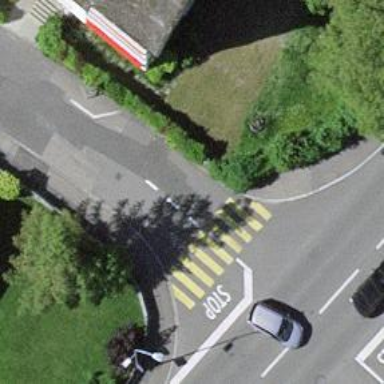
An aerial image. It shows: Marked crossing with zebra stripes on the road.